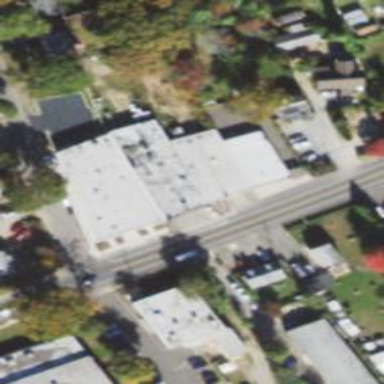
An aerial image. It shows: Commercial building.